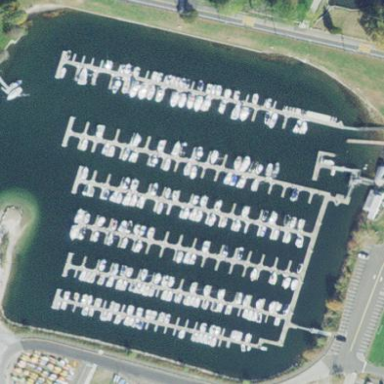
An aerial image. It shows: Marina on leisure land.